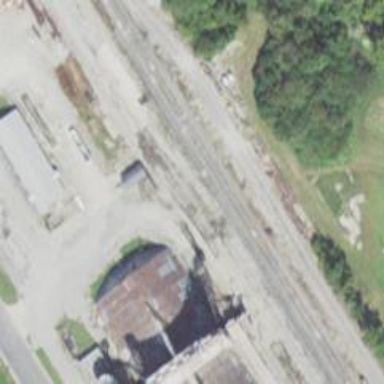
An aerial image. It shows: Railway siding with rails.